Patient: sex F, age 69
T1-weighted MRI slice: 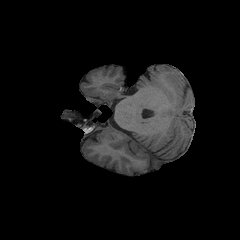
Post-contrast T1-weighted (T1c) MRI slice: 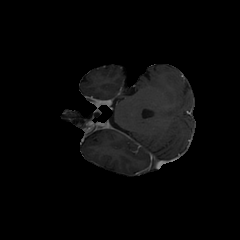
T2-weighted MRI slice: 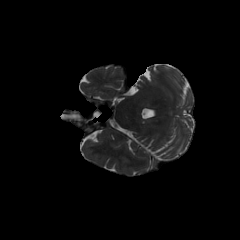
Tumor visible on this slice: no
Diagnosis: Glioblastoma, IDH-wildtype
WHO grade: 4